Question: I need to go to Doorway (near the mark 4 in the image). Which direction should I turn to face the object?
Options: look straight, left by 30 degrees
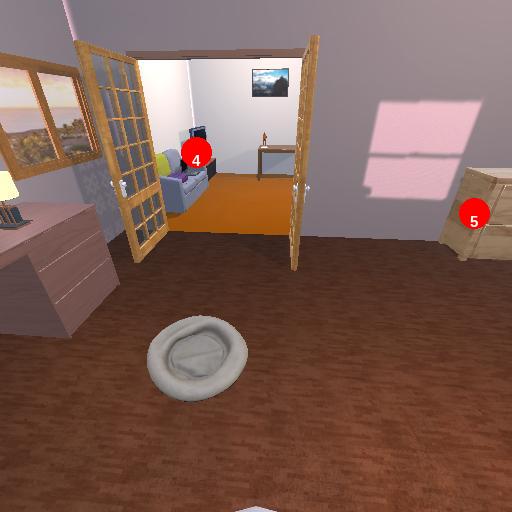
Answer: look straight